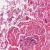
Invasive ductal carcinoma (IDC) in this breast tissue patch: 0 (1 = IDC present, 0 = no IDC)